【题型】解答题　【知识点】平面几何　【难度】easy
已知：如图, 在 $\odot O$ 中, 直径 $AB$ 垂直于弦 $CD$, 垂足为点 $E$, 连接 $AC$、$DO$, 延长 $DO$ 交 $AC$ 于点 $F$。

(1) 求证：$AF^2 = OF \cdot DF$；

(2) 如果 $CD = 8$, $BE = 2$, 求 $OF$ 的长。
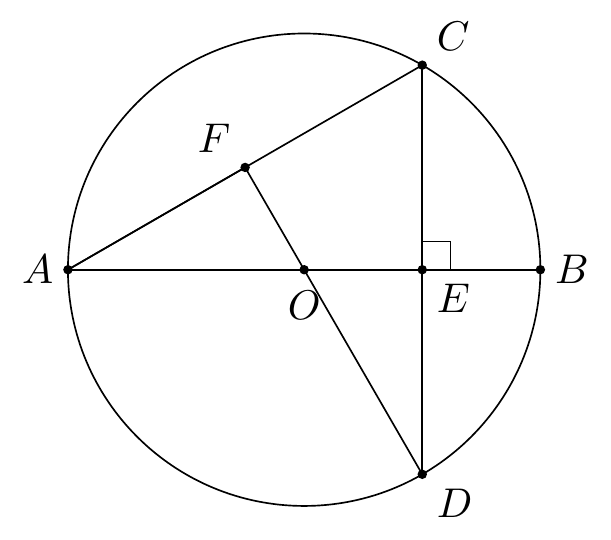
【解答】
解：(1)证明：连接 $AD$,

$\because$ 直径 $AB$ 垂直于弦 $CD$,

$\therefore CE = DE = \frac{1}{2}CD$,

$\therefore AE \perp CD$,

$\therefore AC = AD$,

$\therefore \angle FAO = \angle DAO$,

$\because AO = DO$,

$\therefore \angle DAO = \angle ODA$,

$\therefore \angle FAO = \angle ODA$,

又 $\because \angle AFO = \angle DFA$,

$\therefore \triangle AFO \sim \triangle DFA$,

$\therefore \frac{AF}{OF} = \frac{DF}{AF}$,

$\therefore AF^2 = OF \cdot DF$；

(2)解：$\because CE = DE = \frac{1}{2}CD$, $CD = 8$,

$\therefore CE = DE = 4$,

设半径为 $r$,

$\because BE = 2$,

$\therefore OE = r - 2$,

在 Rt$\triangle DEO$ 中, $OE^2 + DE^2 = DO^2$,

$\therefore (r - 2)^2 + 4^2 = r^2$,

解得 $r = 5$,

$\therefore OE = 3$, $AE = AO + OE = 8$,

$\therefore AD = \sqrt{AE^2 + DE^2} = 4\sqrt{5}$,

$\because \triangle AFO \sim \triangle DFA$,

$\therefore \frac{AF}{DF} = \frac{OF}{AF} = \frac{AO}{AD}$, 即 $\frac{AF}{OF + 5} = \frac{OF}{AF} = \frac{5}{4\sqrt{5}}$,

整理得
$\begin{cases}
4\sqrt{5} \cdot OF = 5AF \\
5OF + 25 = 4\sqrt{5}AF
\end{cases}$

解得 $OF = \frac{25}{11}$。
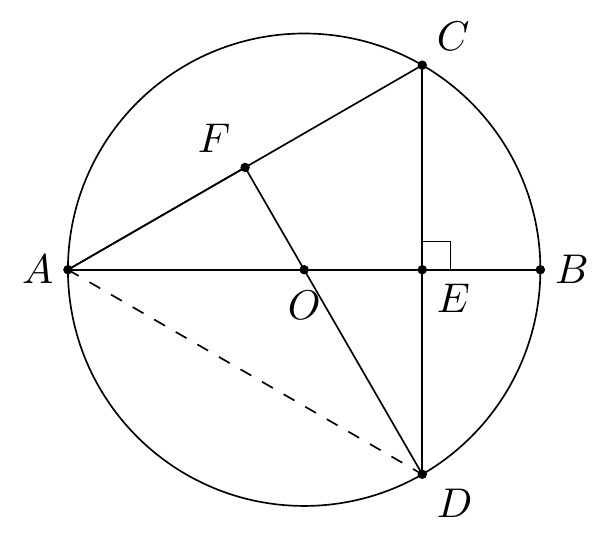